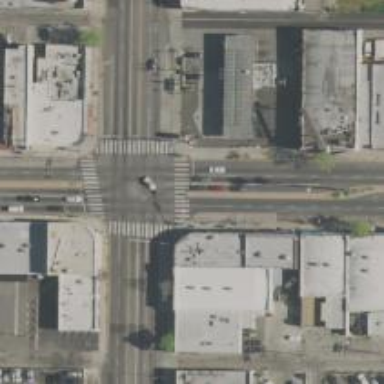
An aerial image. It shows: Crossing road.